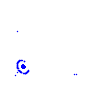
Particle: kaon